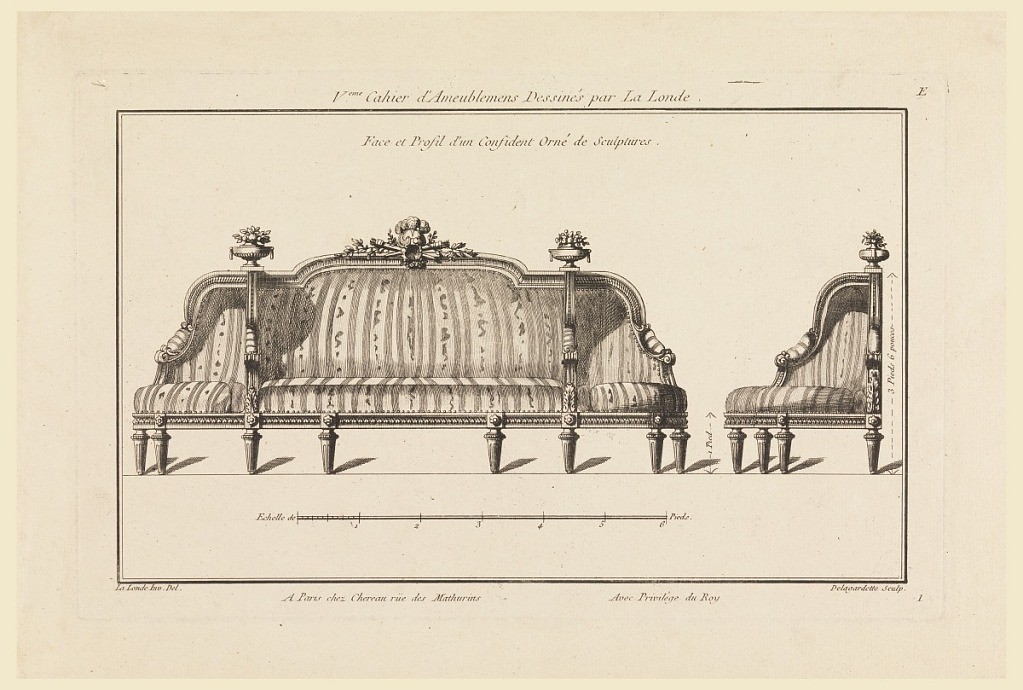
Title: Design for a Confident (Sofa)
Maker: Richard de Lalonde, French, active 1780–96
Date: ca. 1780
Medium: Etching on white laid paper
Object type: Print
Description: Elevation and profile of sofa with fabric of vertical stripes and carved urns with flowers at top.